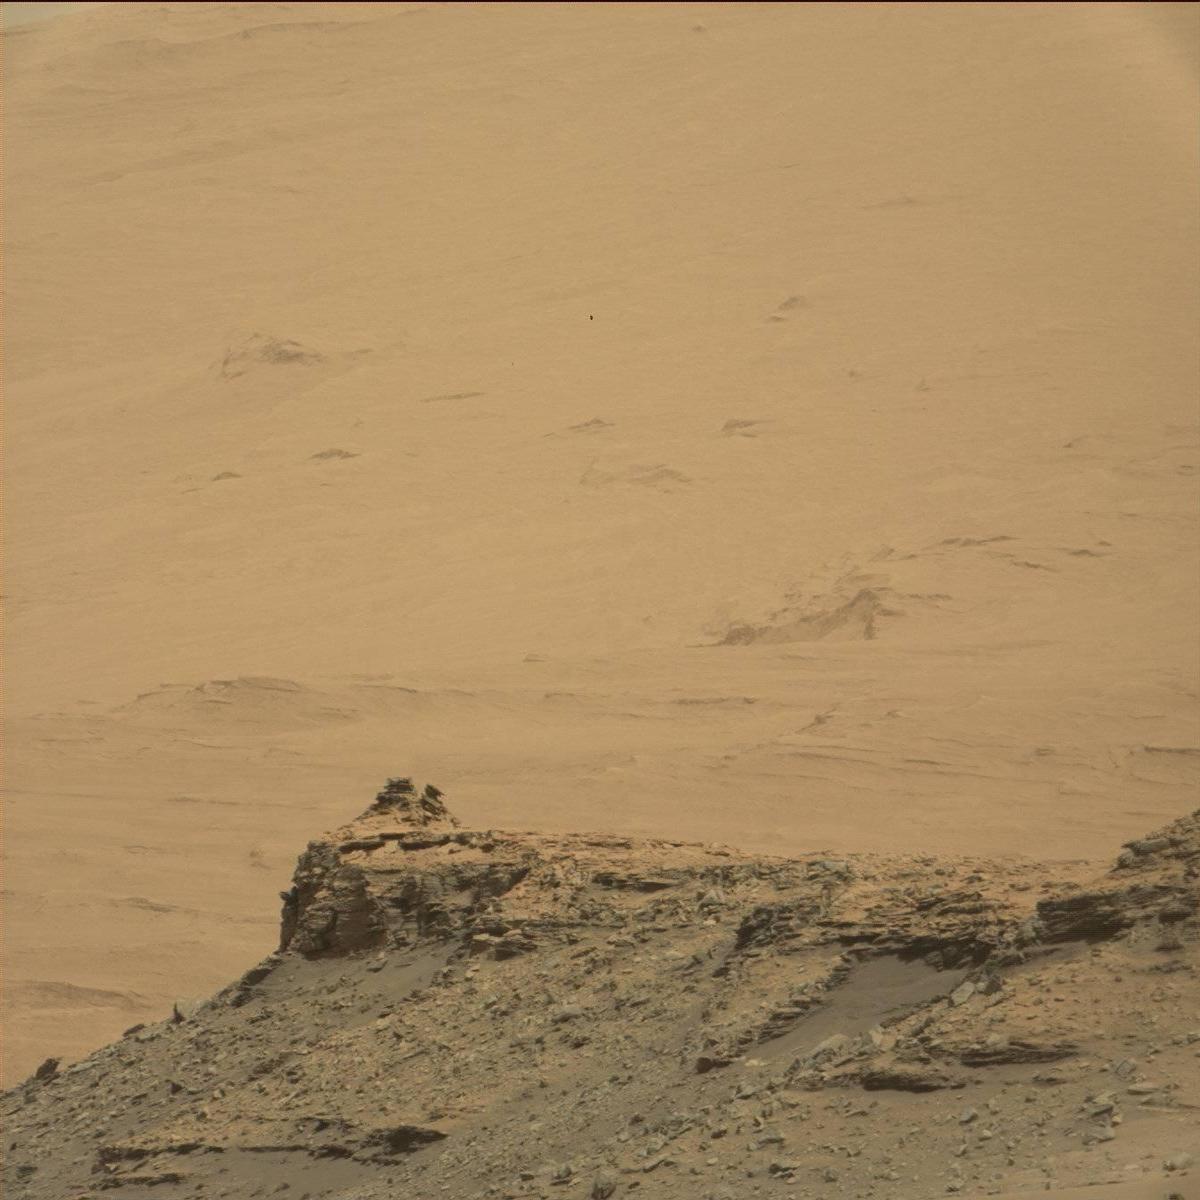
Terrain classes present: Bedrock, Ridge, Sand / Soil